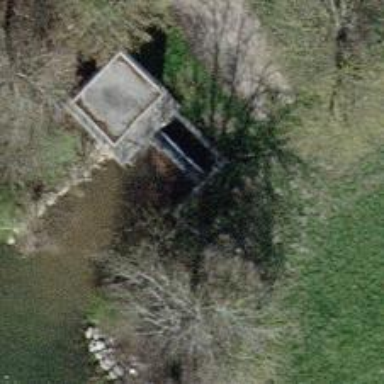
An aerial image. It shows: Drain passing through culvert tunnel.